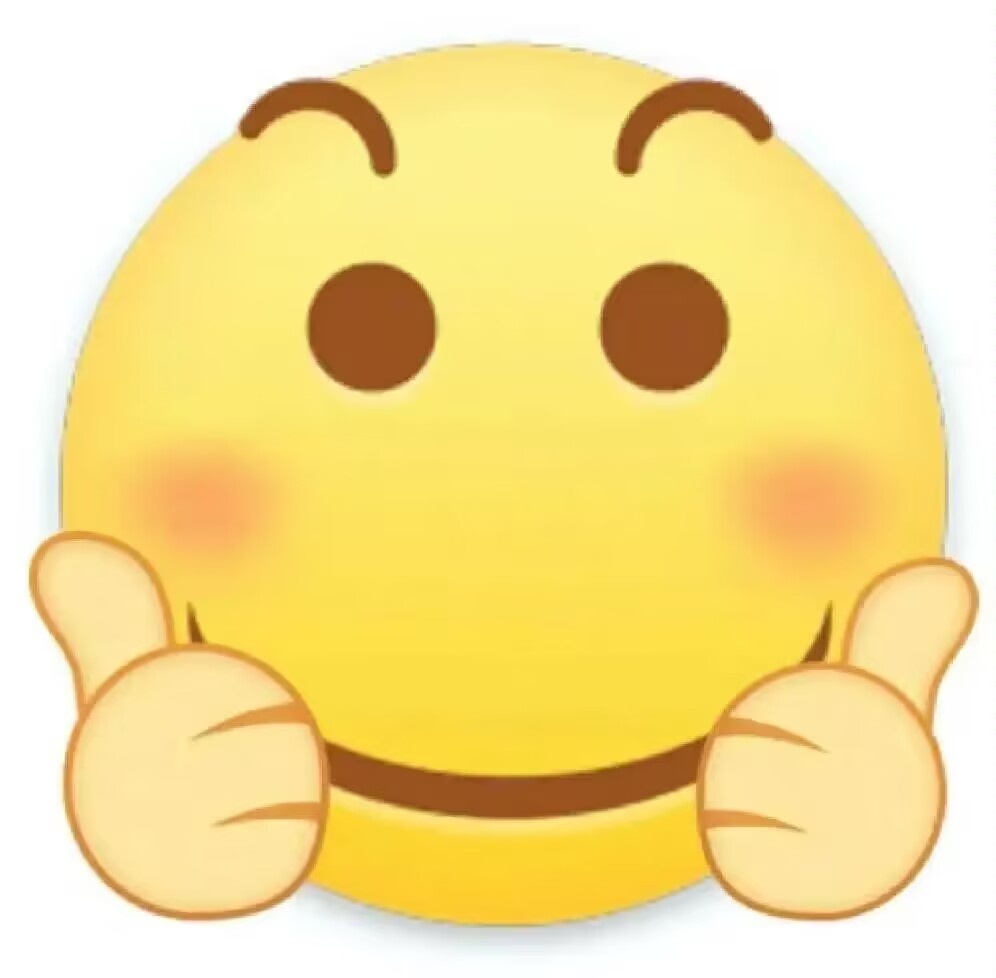
Label: emoji